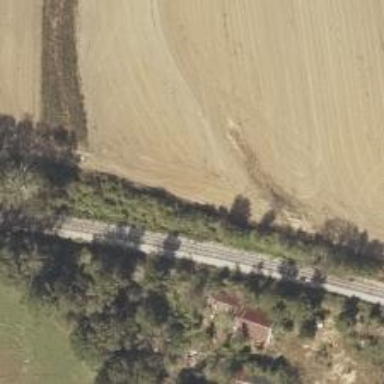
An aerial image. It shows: Railway track.